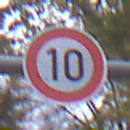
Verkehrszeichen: Geschwindigkeit10
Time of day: MorningAfternoon
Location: Outdoor (Urban)
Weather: Overcast
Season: NotSpecified
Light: Natural